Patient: sex F, age 33
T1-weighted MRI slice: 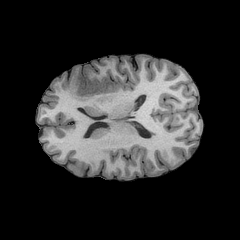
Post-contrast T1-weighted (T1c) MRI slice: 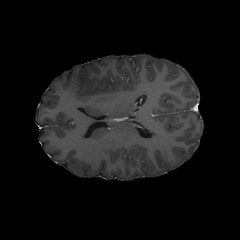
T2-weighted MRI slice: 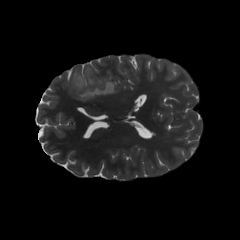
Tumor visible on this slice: yes
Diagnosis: Astrocytoma, IDH-mutant
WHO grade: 2